Platform: macOS
Application: Arc Browser
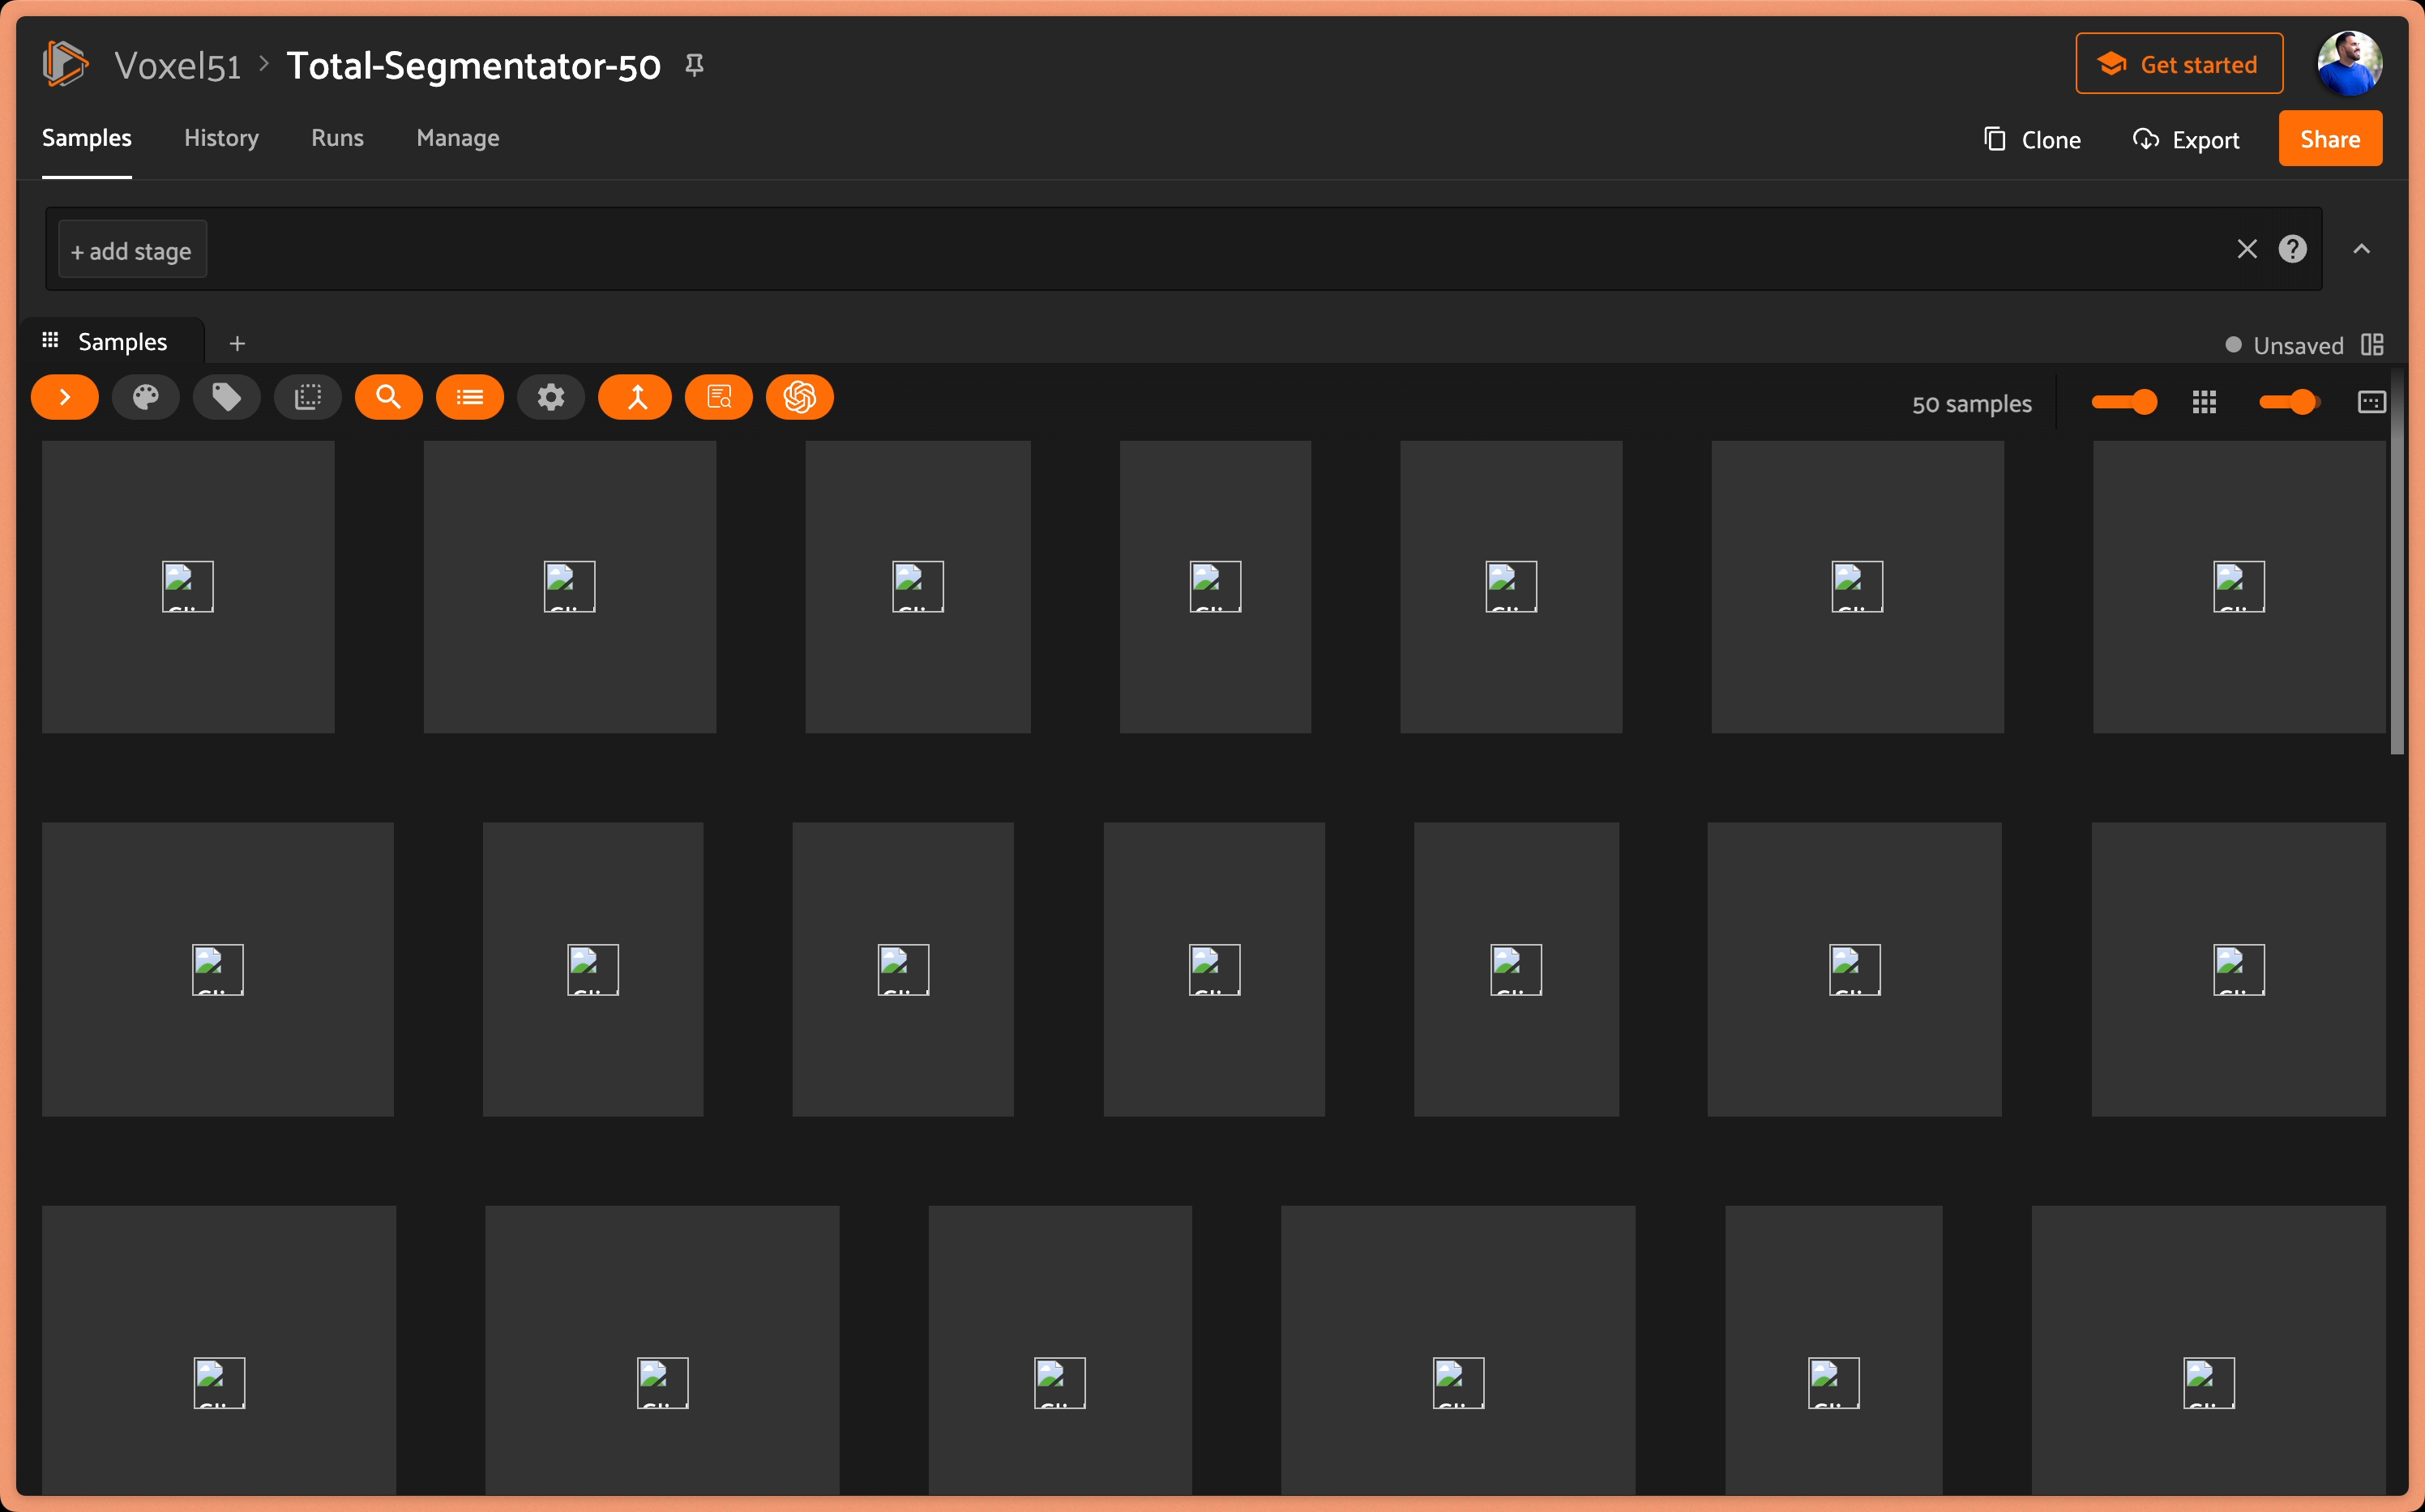
action_type: click

task_description: Open the settings for color scheme
action_type: click
element_info: Icon

task_description: What tags are available for the samples in this dataset?
action_type: click
element_info: Icon

task_description: Find the available operators or plugins
action_type: click
element_info: Icon

task_description: Open the display settings panel
action_type: click
element_info: Icon
task_description: Clone the dataset
action_type: click
element_info: Button

task_description: Export this dataset
action_type: click
element_info: Button

task_description: Share this dataset
action_type: click
element_info: Button